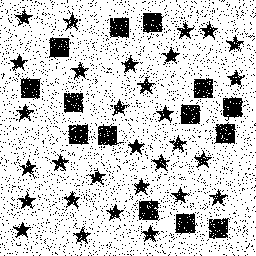
Squares: 14
Triangles: 0
Stars: 30
Total shapes: 44